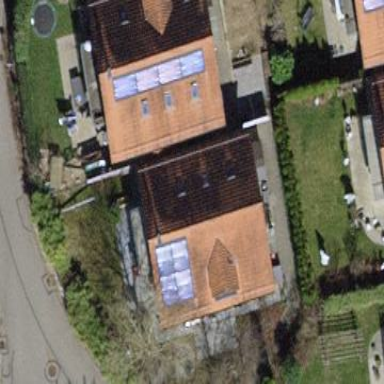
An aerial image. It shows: Building with tiled roof.